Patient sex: M
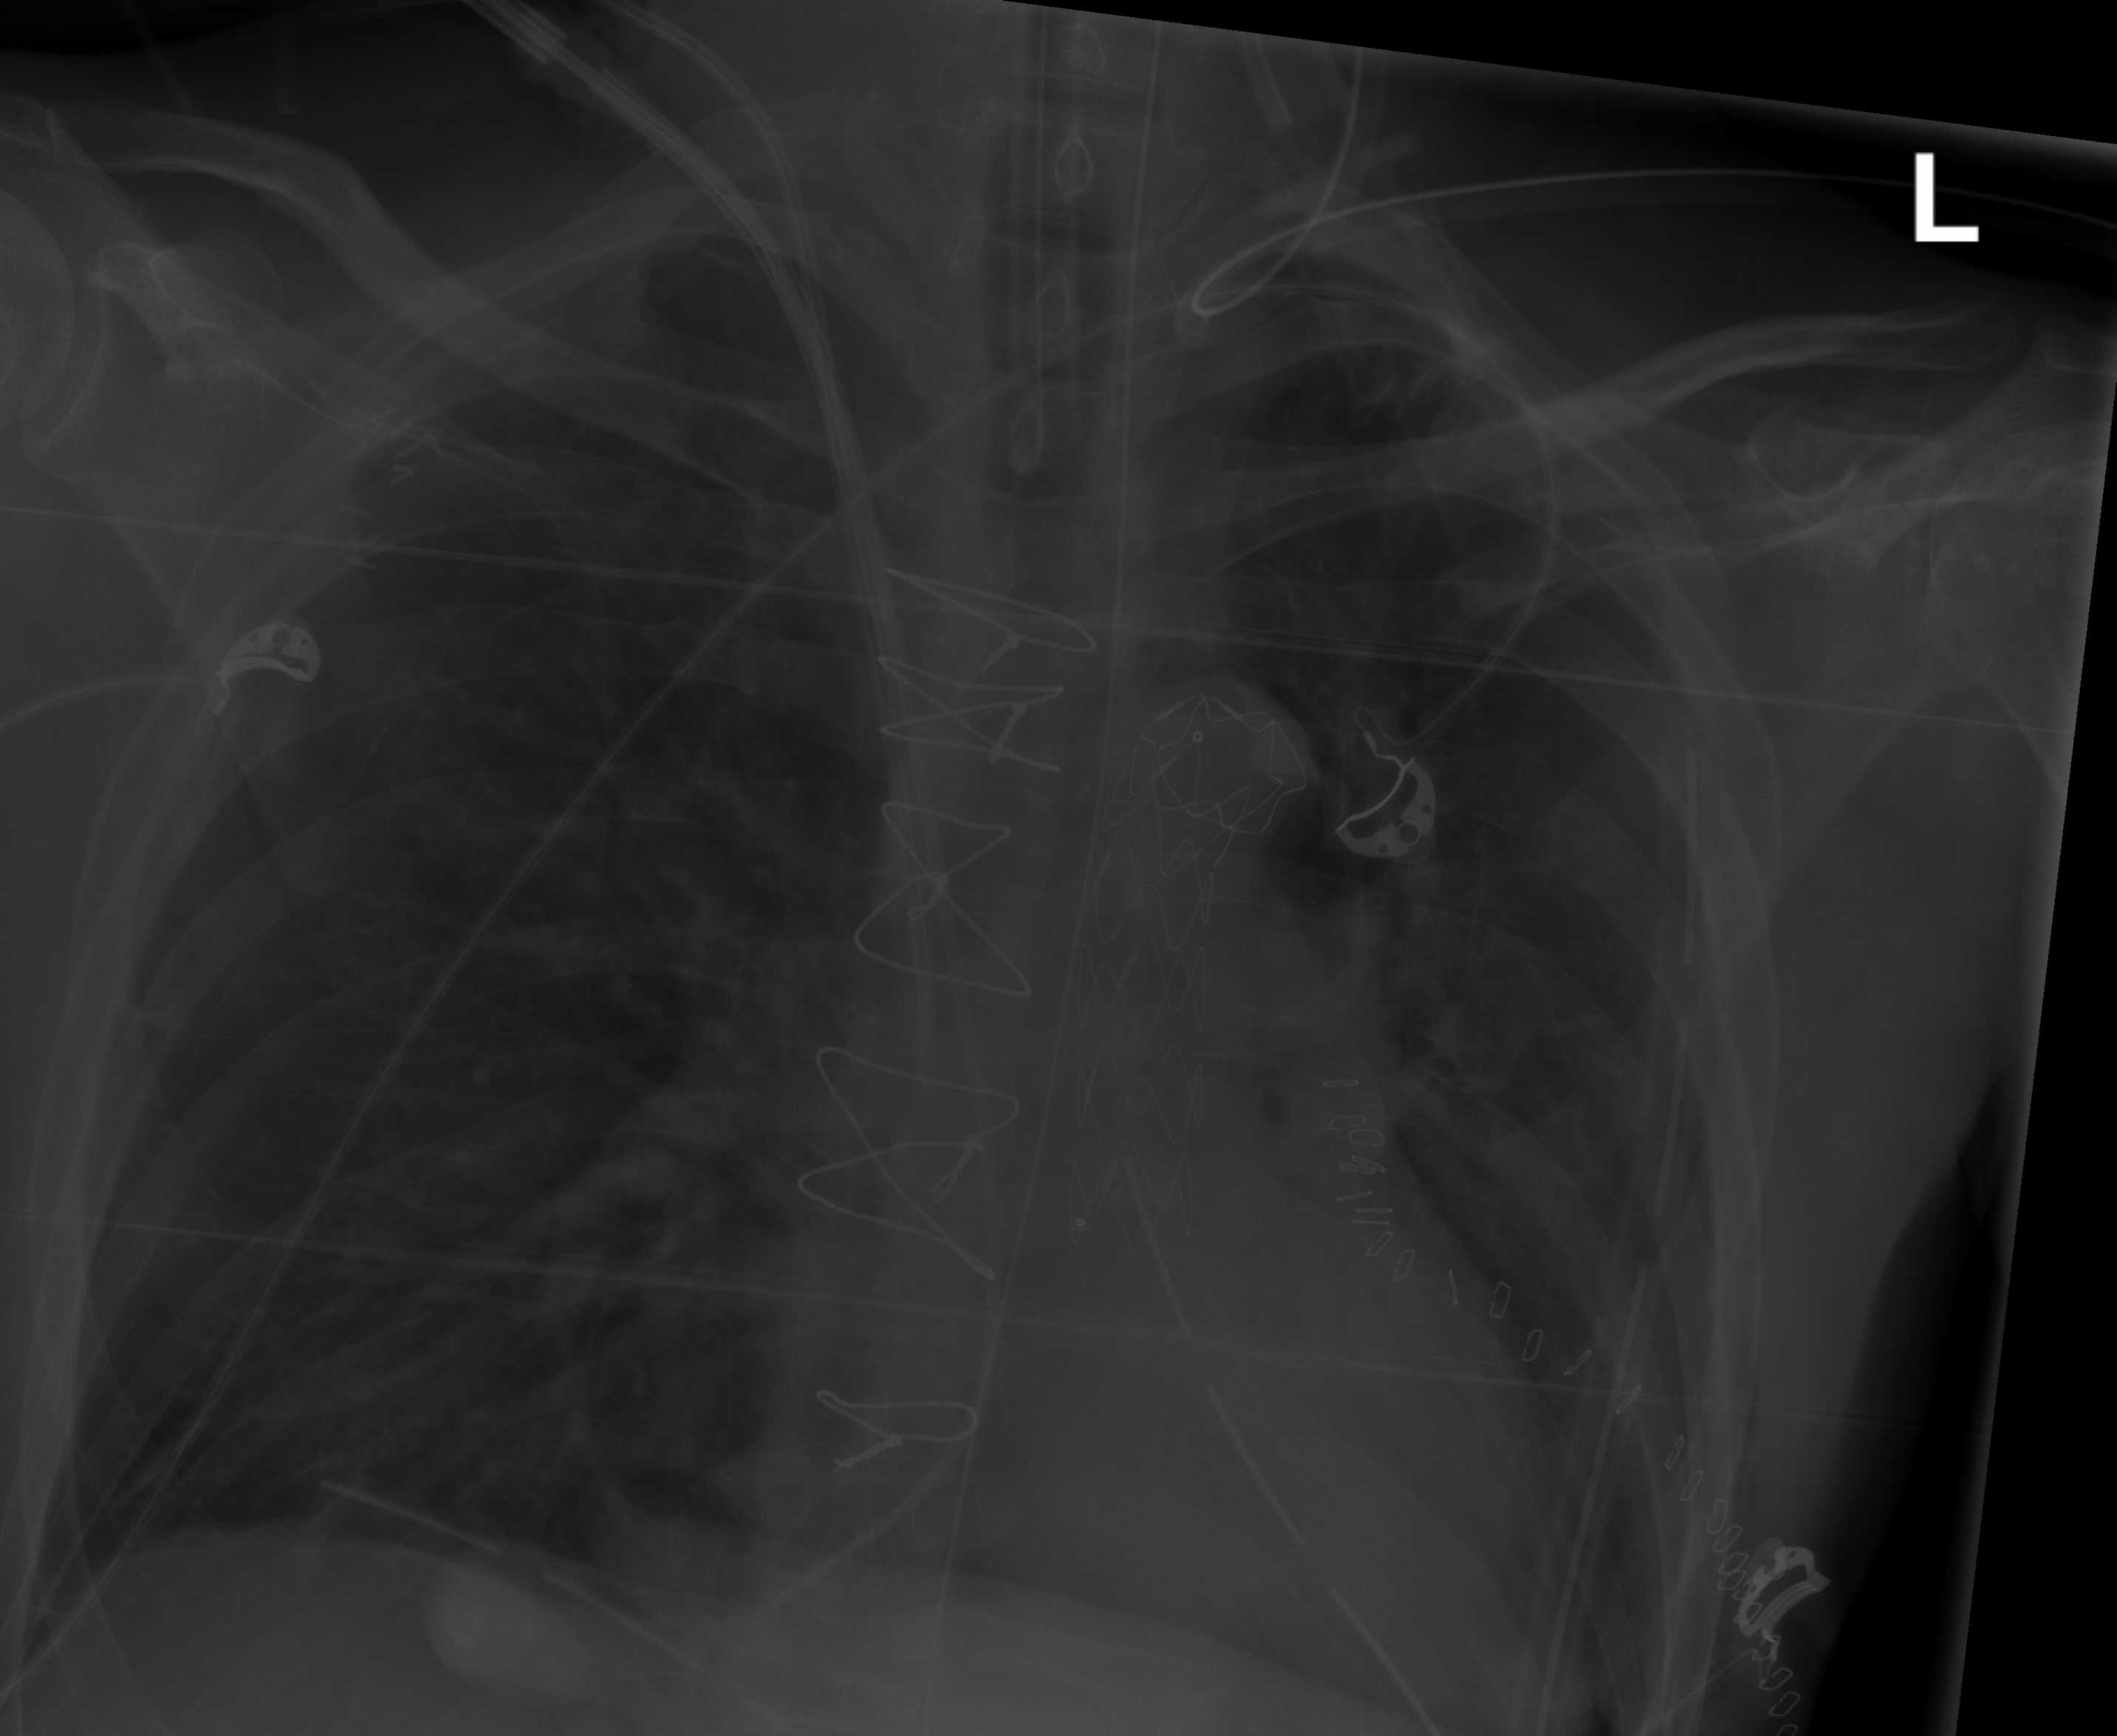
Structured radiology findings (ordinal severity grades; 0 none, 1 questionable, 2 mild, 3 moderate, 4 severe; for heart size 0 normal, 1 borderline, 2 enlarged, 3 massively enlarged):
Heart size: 0
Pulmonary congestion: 2
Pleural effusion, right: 1
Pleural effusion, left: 1
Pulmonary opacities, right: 0
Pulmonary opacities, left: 0
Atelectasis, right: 2
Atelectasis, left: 0